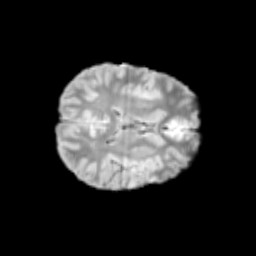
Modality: T2w
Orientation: axial
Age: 10
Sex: female
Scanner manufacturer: siemens
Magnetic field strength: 3 T
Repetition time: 3.8 s
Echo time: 0.07 s